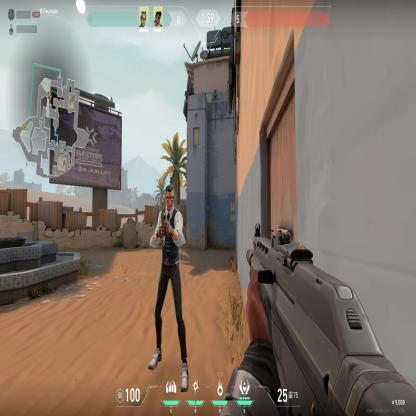
Label: teammate